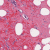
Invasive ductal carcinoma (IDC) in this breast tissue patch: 0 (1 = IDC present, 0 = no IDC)